Question: The Nelmio is working perfectly in my project but I get an error '400 Bad Request'
when I want to insert a date in my Nelmio !!
The type used is 'Date'.
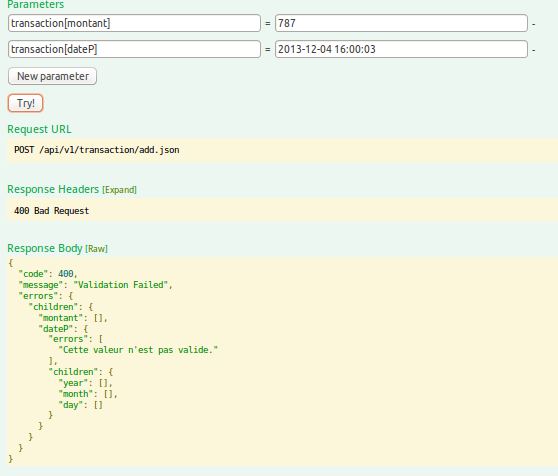
Answer: I guess that all the transaction details are not needed as parameters which have to be defined in the URL of you request.
In case of being data, you will have to specify it like this '{"transaction":{}}' in the content box on you right.